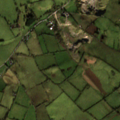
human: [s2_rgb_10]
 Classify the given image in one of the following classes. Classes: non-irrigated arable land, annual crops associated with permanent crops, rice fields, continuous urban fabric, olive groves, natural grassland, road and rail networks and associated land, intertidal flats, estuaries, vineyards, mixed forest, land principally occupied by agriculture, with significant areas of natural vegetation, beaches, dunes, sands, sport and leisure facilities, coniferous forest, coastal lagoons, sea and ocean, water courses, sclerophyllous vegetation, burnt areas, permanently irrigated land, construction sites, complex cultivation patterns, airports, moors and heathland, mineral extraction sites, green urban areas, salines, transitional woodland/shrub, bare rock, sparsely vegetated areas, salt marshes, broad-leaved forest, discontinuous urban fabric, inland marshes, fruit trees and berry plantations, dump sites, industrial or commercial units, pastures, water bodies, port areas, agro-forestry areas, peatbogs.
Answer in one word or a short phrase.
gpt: pastures